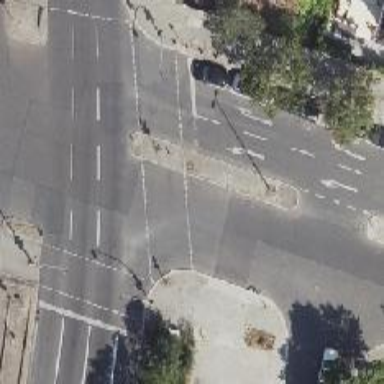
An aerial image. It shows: Road crossing with traffic signals.